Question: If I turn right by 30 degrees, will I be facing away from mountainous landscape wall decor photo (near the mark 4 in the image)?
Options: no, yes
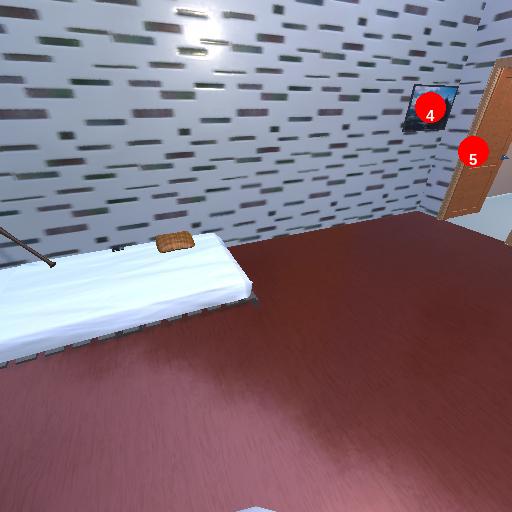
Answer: no